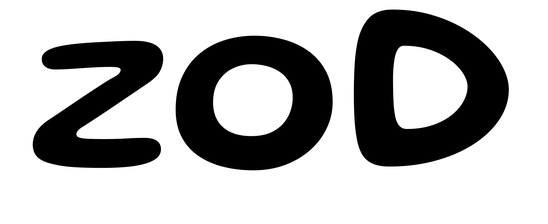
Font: Gluten_Medium